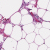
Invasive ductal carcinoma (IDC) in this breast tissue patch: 0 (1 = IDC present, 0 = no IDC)